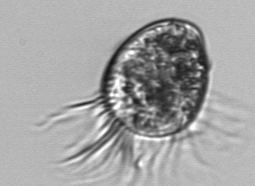
Label: Pelagostrobilidium